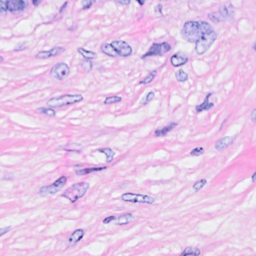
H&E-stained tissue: Breast